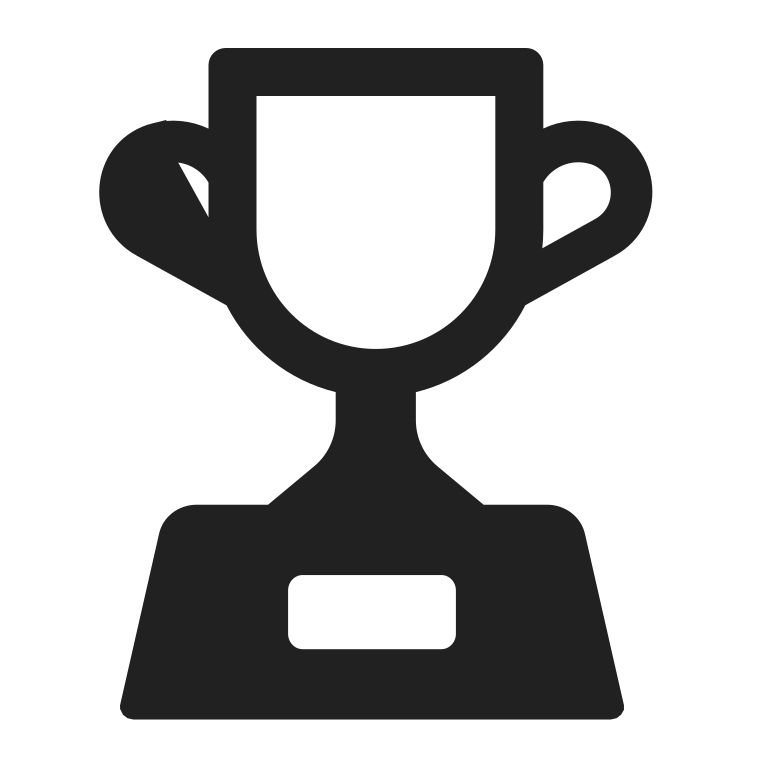
trophy high contrast